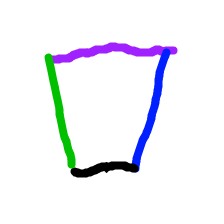
Shape: trapezoid